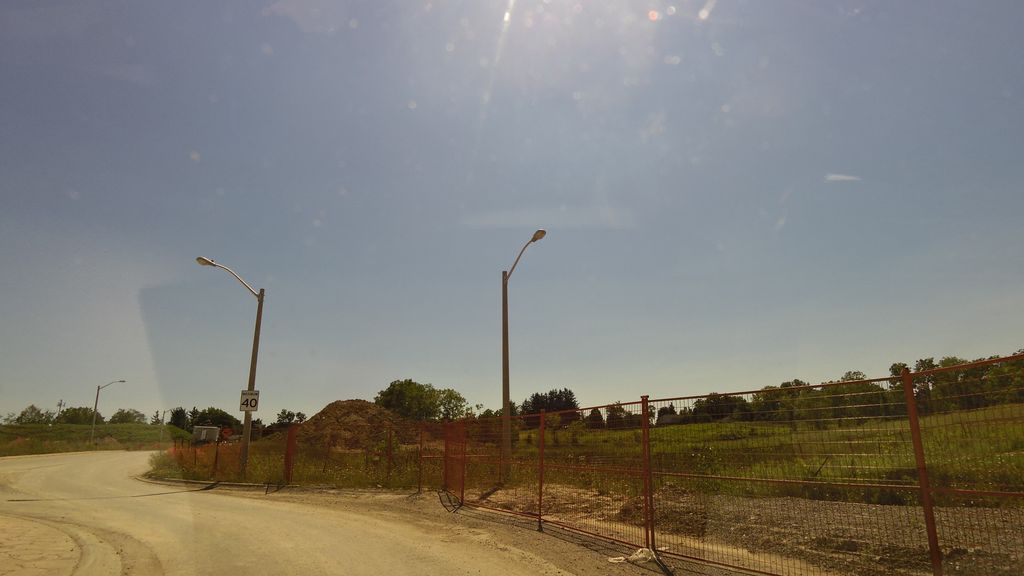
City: hamilton